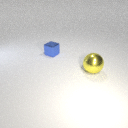
large yellow metal sphere to the right of small blue metal cube